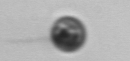
Label: Dinophyceae